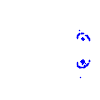
Particle: electron